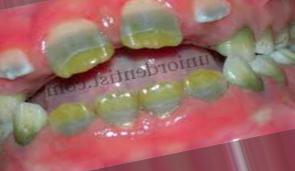
Condition: Tooth Discoloration